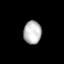
Tissue: lung
Cell type: Epithelial cells
Senescence score: 0.1151
Nuclear area (px): 406
Mean DAPI intensity: 185.512